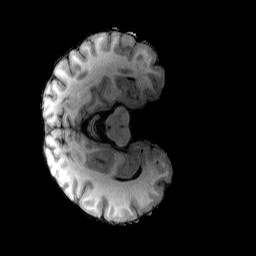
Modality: T1w
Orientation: axial
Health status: healthy